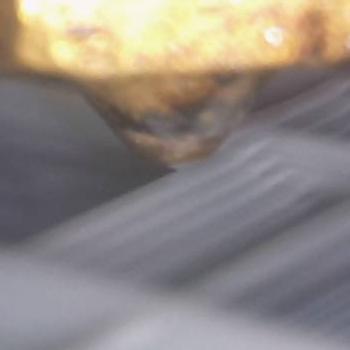
Flow rate: 79%